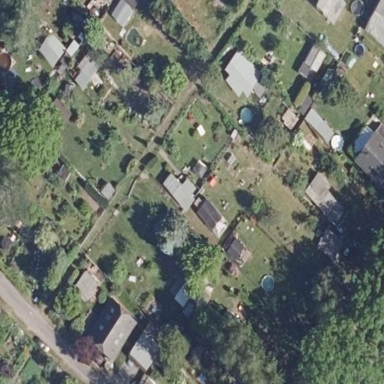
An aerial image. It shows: Allotments area.